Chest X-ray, PA view. Patient: 37 years old, sex F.
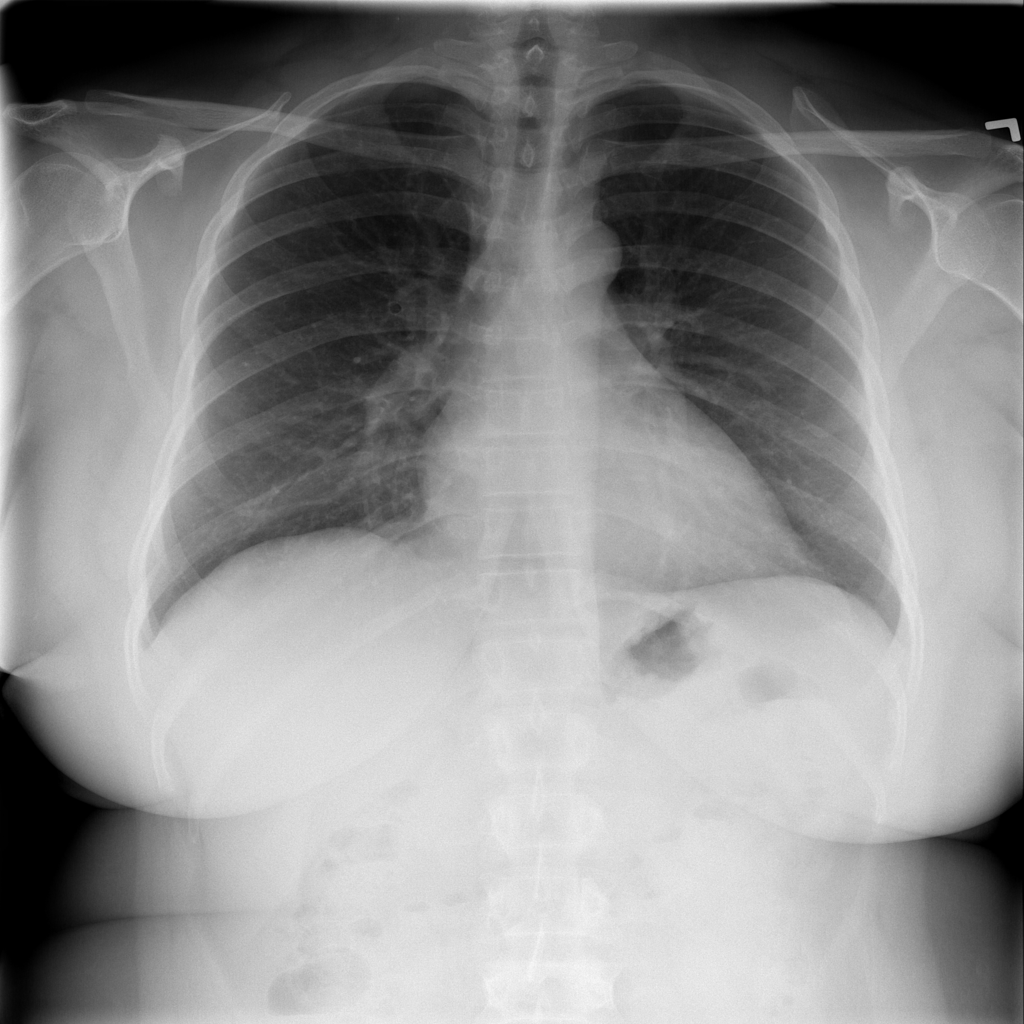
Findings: No Finding